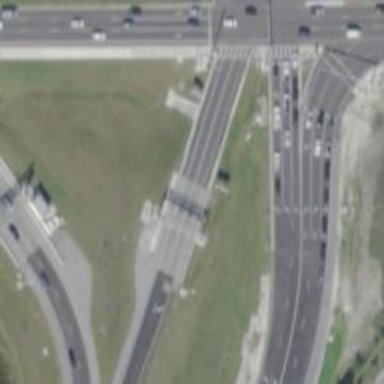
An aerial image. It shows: Toll gantry on the road.